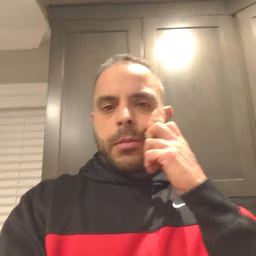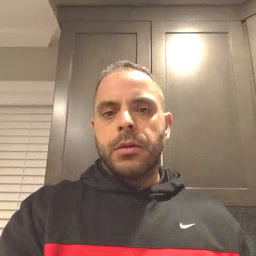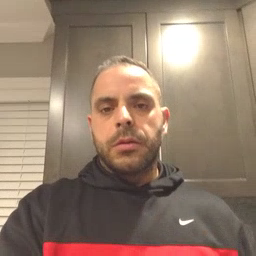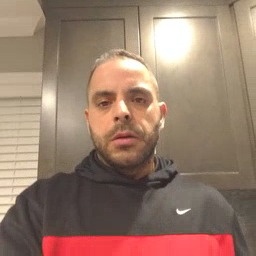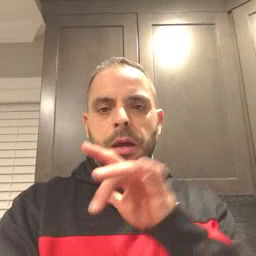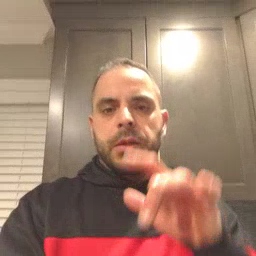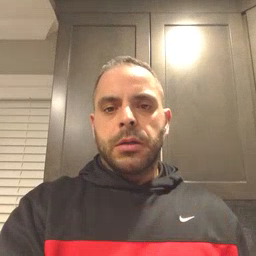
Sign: empty